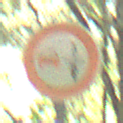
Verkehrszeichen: VerbotUeberholenEinspurigeFahrzeuge
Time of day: Midday
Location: Outdoor (Nature)
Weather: Clear
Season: NotSpecified
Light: Natural